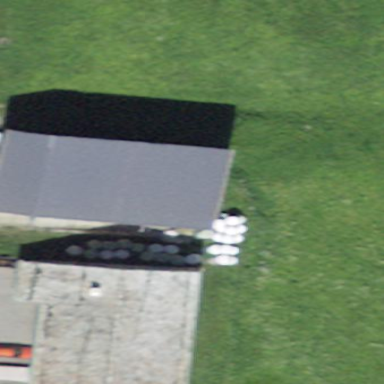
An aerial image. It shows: Cowshed building.